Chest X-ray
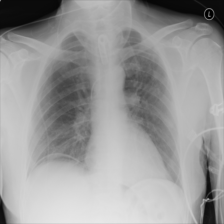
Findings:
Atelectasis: negative
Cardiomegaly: negative
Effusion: negative
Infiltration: negative
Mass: negative
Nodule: negative
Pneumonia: negative
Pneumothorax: negative
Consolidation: negative
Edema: negative
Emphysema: negative
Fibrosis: negative
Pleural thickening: negative
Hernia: negative